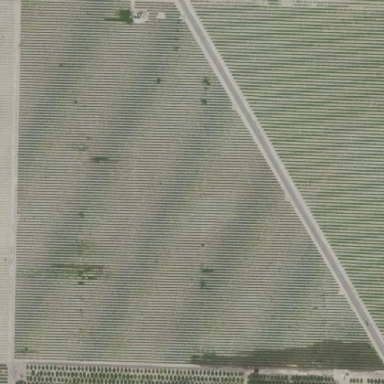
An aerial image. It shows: Orchard filled with plum trees.